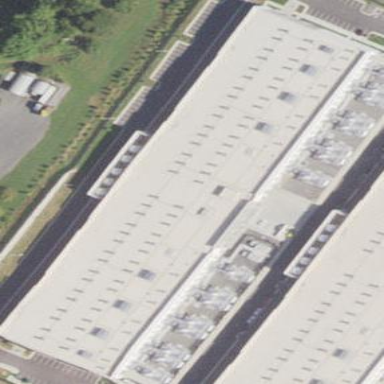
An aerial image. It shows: Data center building.